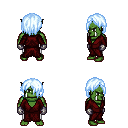
a pixel art fantasy rpg character, male body template, orc, green skin, red robe, white pants, white cyan bangs hairstyle, metal gloves, four views (front, back, left, right), 2x2 character sprite sheet, small pixel art, hard edges, no anti-aliasing